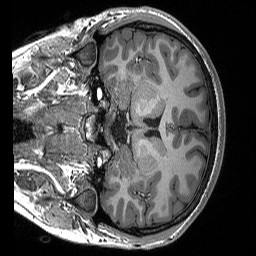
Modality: T1w
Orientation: coronal
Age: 19
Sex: male
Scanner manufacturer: siemens
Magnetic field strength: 3 T
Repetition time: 2.3 s
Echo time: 0.00298 s